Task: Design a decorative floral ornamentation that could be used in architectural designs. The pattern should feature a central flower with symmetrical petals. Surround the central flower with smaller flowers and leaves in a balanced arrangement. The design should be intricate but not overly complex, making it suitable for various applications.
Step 528:
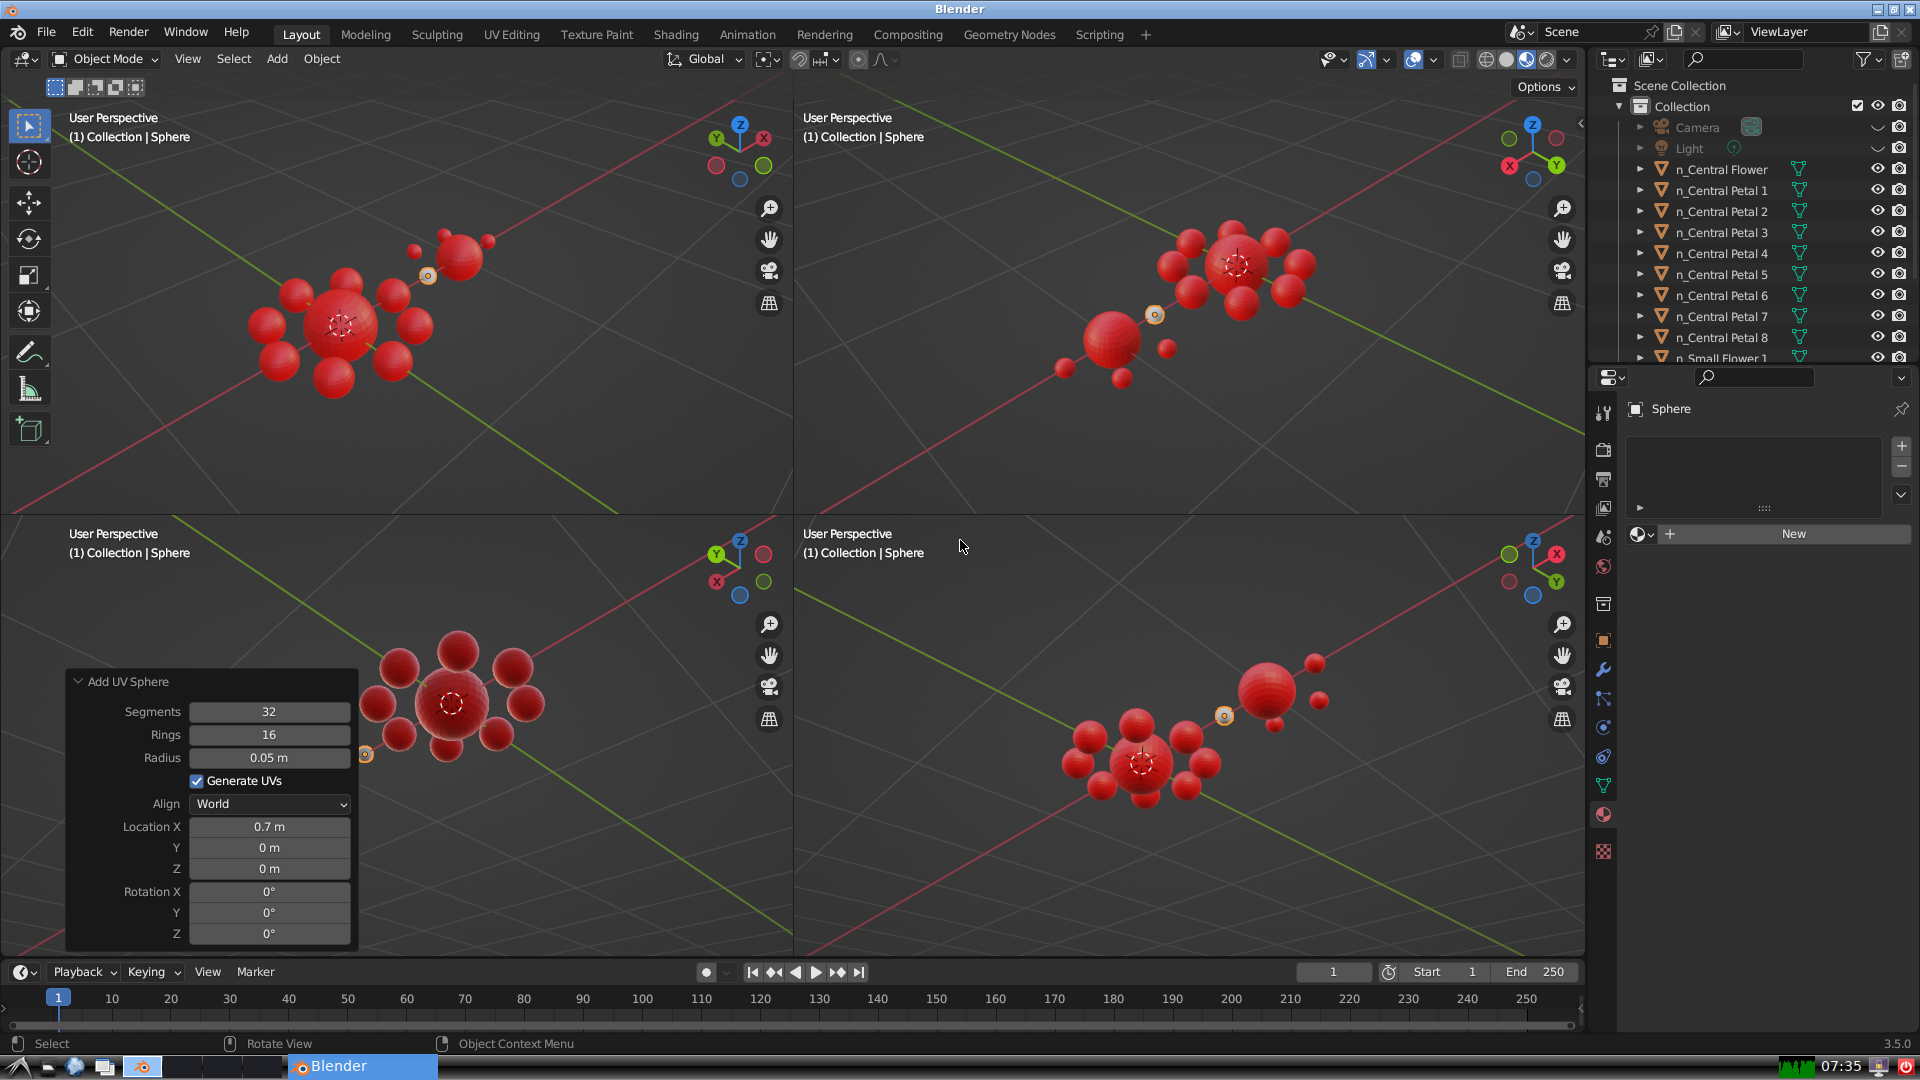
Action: {"mouse_move": [1608, 631]}